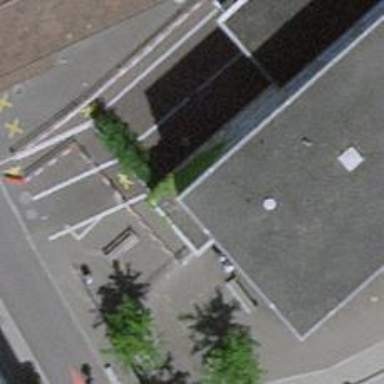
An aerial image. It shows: Kindergarten.